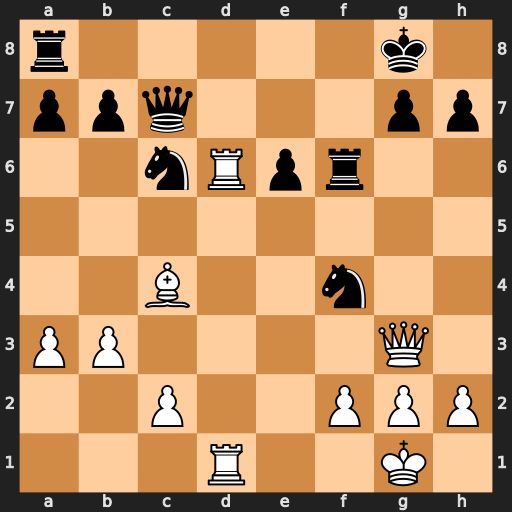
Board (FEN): r5k1/ppq3pp/2nRpr2/8/2B2n2/PP4Q1/2P2PPP/3R2K1
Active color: w
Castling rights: -
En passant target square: -
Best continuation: Rd7 Ne2+ Bxe2